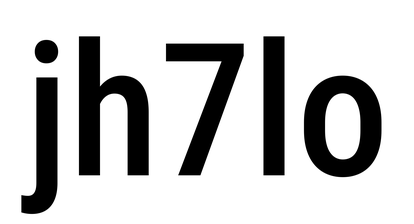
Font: Roboto_Condensed_Medium